Question: I need to do a lookup and return the value based on if the text contains it.
Please see my excel sheet below, What I need is a formula, which will help my 'Category' column to be filled 'Category' column of the look up table.
Note: Kindly see my excel sheet in below link.

I tried the formula ''=VLOOKUP(B2,A13:B16,2,TRUE)'' but it is not giving the expected result.
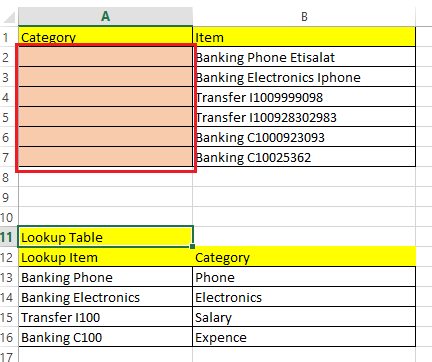
Answer: This is a slight twist on the normal "find this string inside a list of others". It requires an array formula that searches for matches using 'FIND'.

in cell 'A2' is an array formula (entered with ) and is copied down for each item. It searches in the list of 'lookup' for an item that is included in 'item' and returns the result from 'category' associated with 'lookup'.
'''
=INDEX($E$2:$E$4,MIN(IF(IFERROR(FIND($D$2:$D$4,B2)>0,FALSE),ROW($D$2:$D$4)))-ROW($E$1))
'''
- 'INDEX''category'- 'FIND''lookup''item'- 'FIND''#VALUE!''FALSE''IFERROR''#VALUE!''MIN'- 'IF''ROW''FALSE'- 'MIN''ROW'- 'ROW''INDEX''-ROW(E1)''1:1'